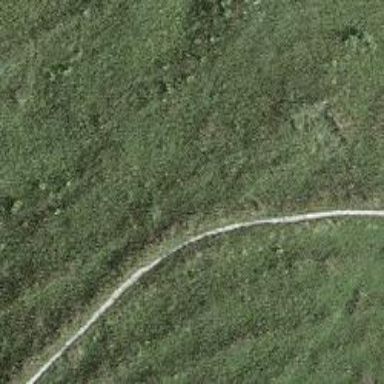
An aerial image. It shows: Path.